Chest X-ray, PA view. Patient: 50 years old, sex M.
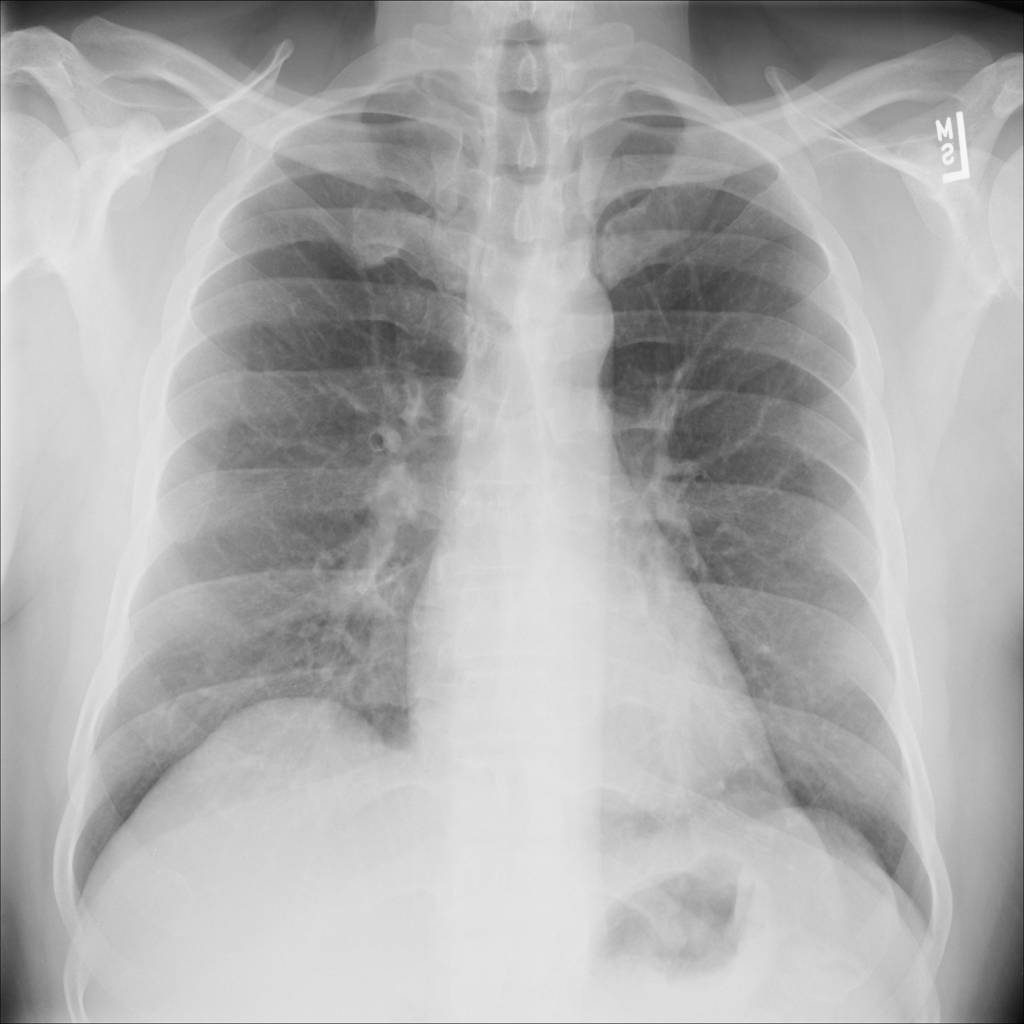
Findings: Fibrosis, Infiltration